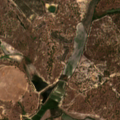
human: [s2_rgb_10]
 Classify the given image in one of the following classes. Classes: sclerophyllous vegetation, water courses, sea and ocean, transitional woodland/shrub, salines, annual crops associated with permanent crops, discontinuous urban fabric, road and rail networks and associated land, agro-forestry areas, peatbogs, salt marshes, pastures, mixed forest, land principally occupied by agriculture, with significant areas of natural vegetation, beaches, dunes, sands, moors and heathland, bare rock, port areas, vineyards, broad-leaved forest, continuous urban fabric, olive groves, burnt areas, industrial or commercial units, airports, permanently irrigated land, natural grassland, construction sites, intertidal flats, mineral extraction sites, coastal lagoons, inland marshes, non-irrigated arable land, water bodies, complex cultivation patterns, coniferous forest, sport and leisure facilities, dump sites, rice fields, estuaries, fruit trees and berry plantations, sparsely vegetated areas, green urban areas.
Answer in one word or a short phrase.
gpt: permanently irrigated land, rice fields, agro-forestry areas, broad-leaved forest, transitional woodland/shrub